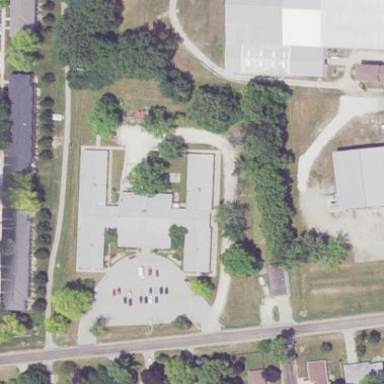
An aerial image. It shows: Nursing home.